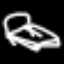
Label: bed